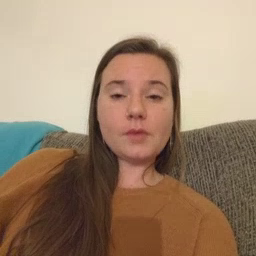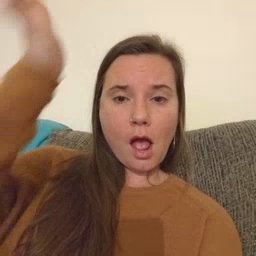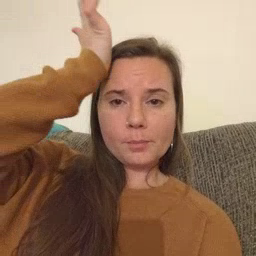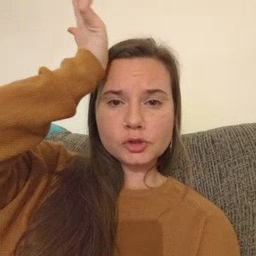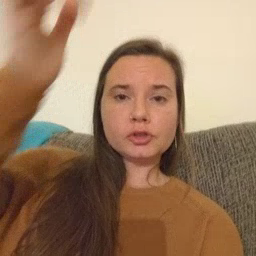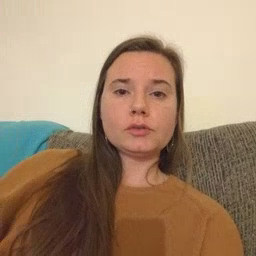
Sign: garbage